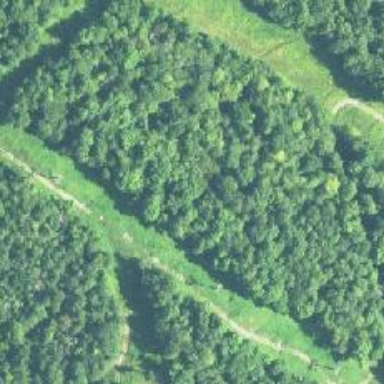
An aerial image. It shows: Woodland area covered with trees.